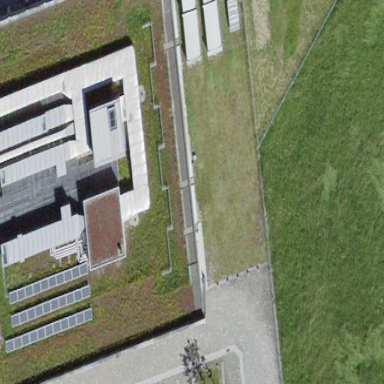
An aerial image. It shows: Building with flat roof.